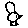
Label: bird